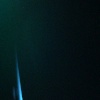
Label: space